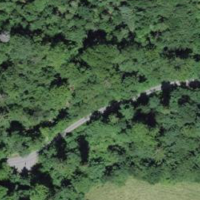
EUNIS habitat code: 44
Species observed at this site:
Fagus sylvatica
Ilex aquifolium